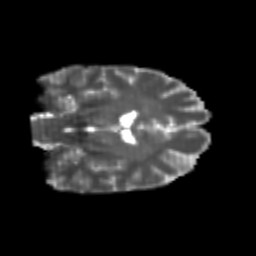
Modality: T2w
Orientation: coronal
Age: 23
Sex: female
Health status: healthy
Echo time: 0.074 s